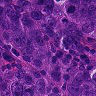
Metastatic tissue present: yes